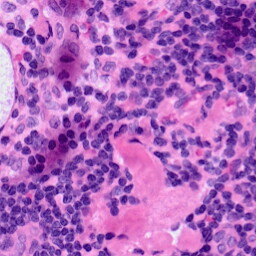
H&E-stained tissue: LymphNode